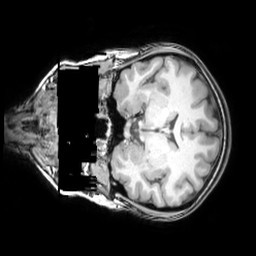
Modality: T1w
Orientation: coronal
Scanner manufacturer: philips
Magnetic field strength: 3 T
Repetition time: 0.008215 s
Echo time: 0.003763 s